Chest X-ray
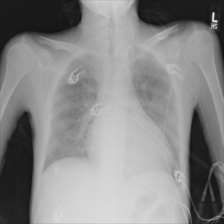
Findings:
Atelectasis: negative
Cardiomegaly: negative
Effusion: negative
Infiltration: negative
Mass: negative
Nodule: negative
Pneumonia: negative
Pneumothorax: negative
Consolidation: negative
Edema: negative
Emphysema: negative
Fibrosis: negative
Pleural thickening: negative
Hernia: negative